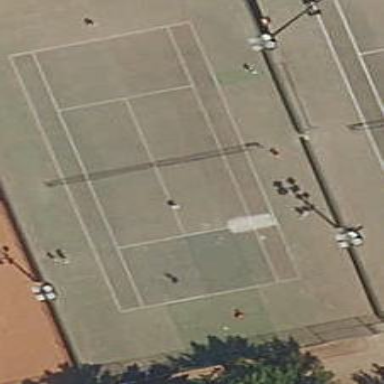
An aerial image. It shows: Tennis court in leisure pitch.